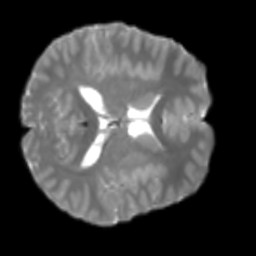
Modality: T2w
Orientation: axial
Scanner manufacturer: siemens
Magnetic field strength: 3 T
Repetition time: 4 s
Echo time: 0.0594 s